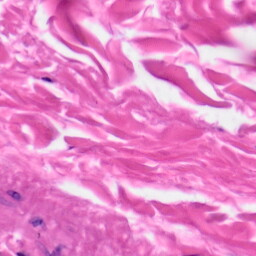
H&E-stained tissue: Skin